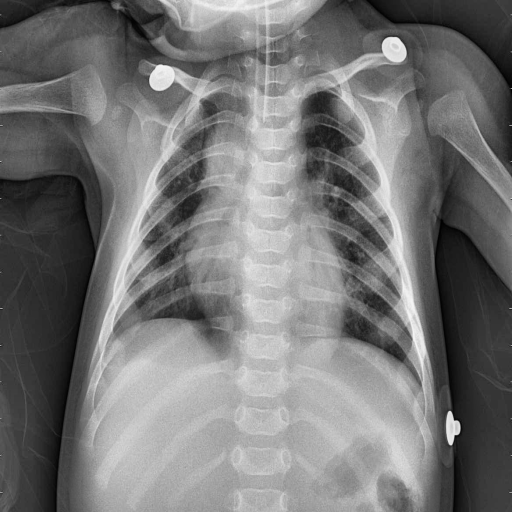
Finding: PNEUMONIA